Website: bh-photo
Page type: store-pickup
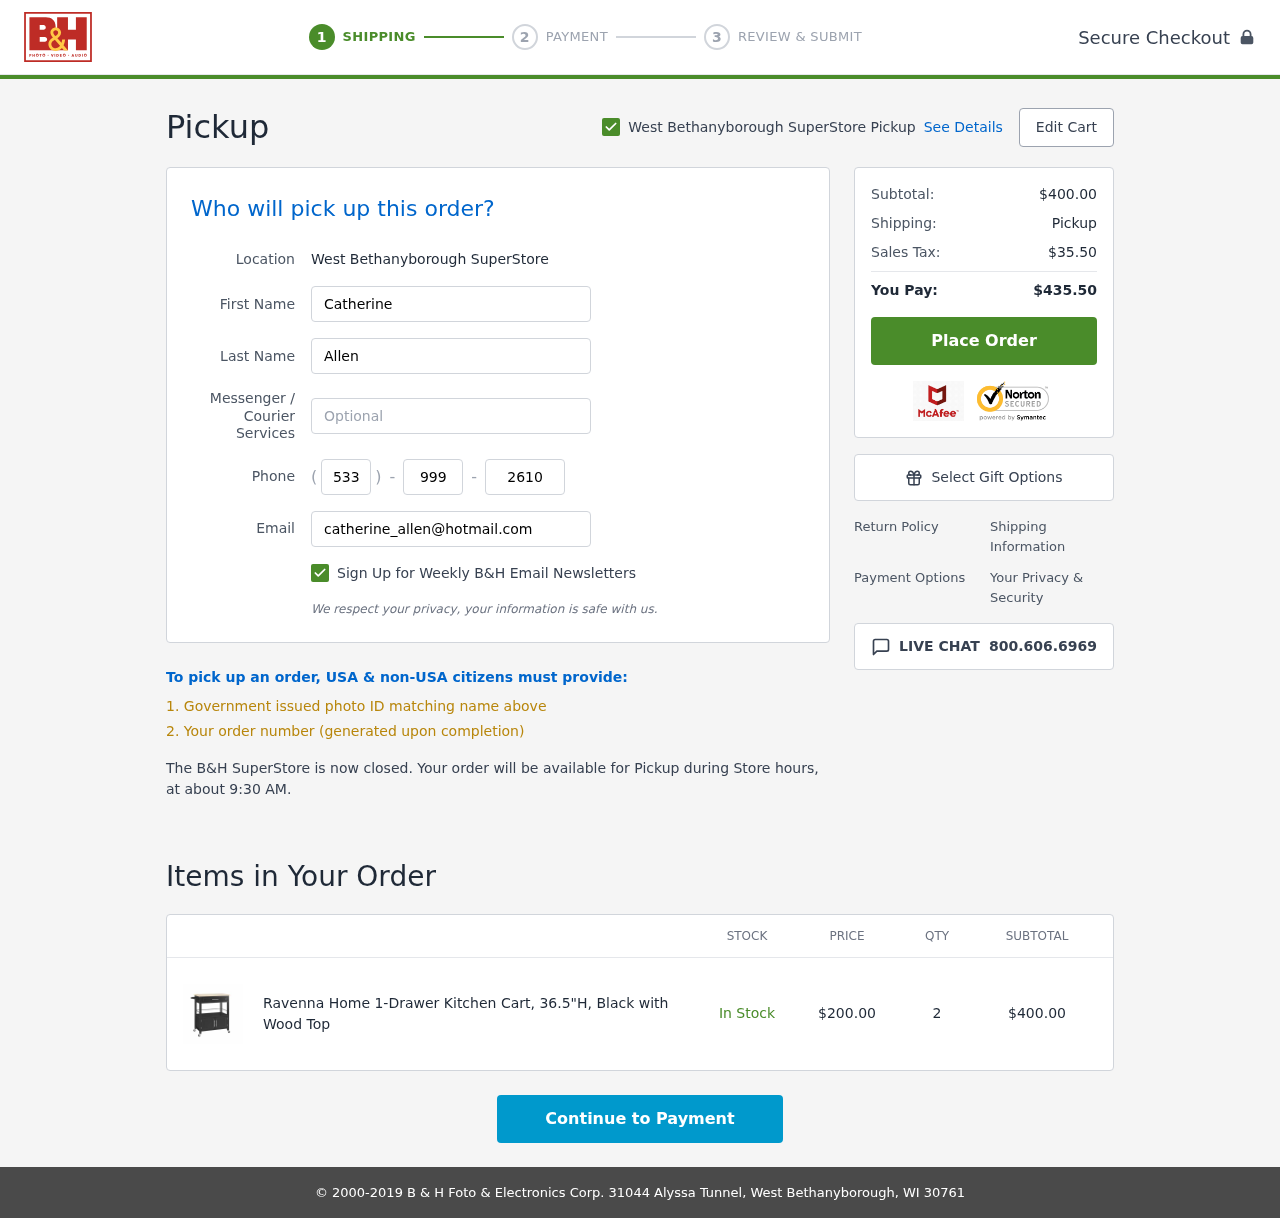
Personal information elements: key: PII_EMAIL
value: catherine_allen@hotmail.com
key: PII_FIRSTNAME
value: Catherine
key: PII_LASTNAME
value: Allen
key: PII_LOCATION1_CITY
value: West Bethanyborough SuperStore Pickup
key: PII_LOCATION1_CITY
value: West Bethanyborough SuperStore
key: PII_PHONE_AREA
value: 533
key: PII_PHONE_PREFIX
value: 999
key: PII_PHONE_SUFFIX
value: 2610
Product elements: key: PRODUCT1_NAME
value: Ravenna Home 1-Drawer Kitchen Cart, 36.5"H, Black with Wood Top
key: PRODUCT1_PRICE
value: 200
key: PRODUCT1_QUANTITY
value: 2
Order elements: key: ORDER_SUBTOTAL
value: $400.00
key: ORDER_TAX
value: $35.50
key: ORDER_TOTAL
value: $435.50